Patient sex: F
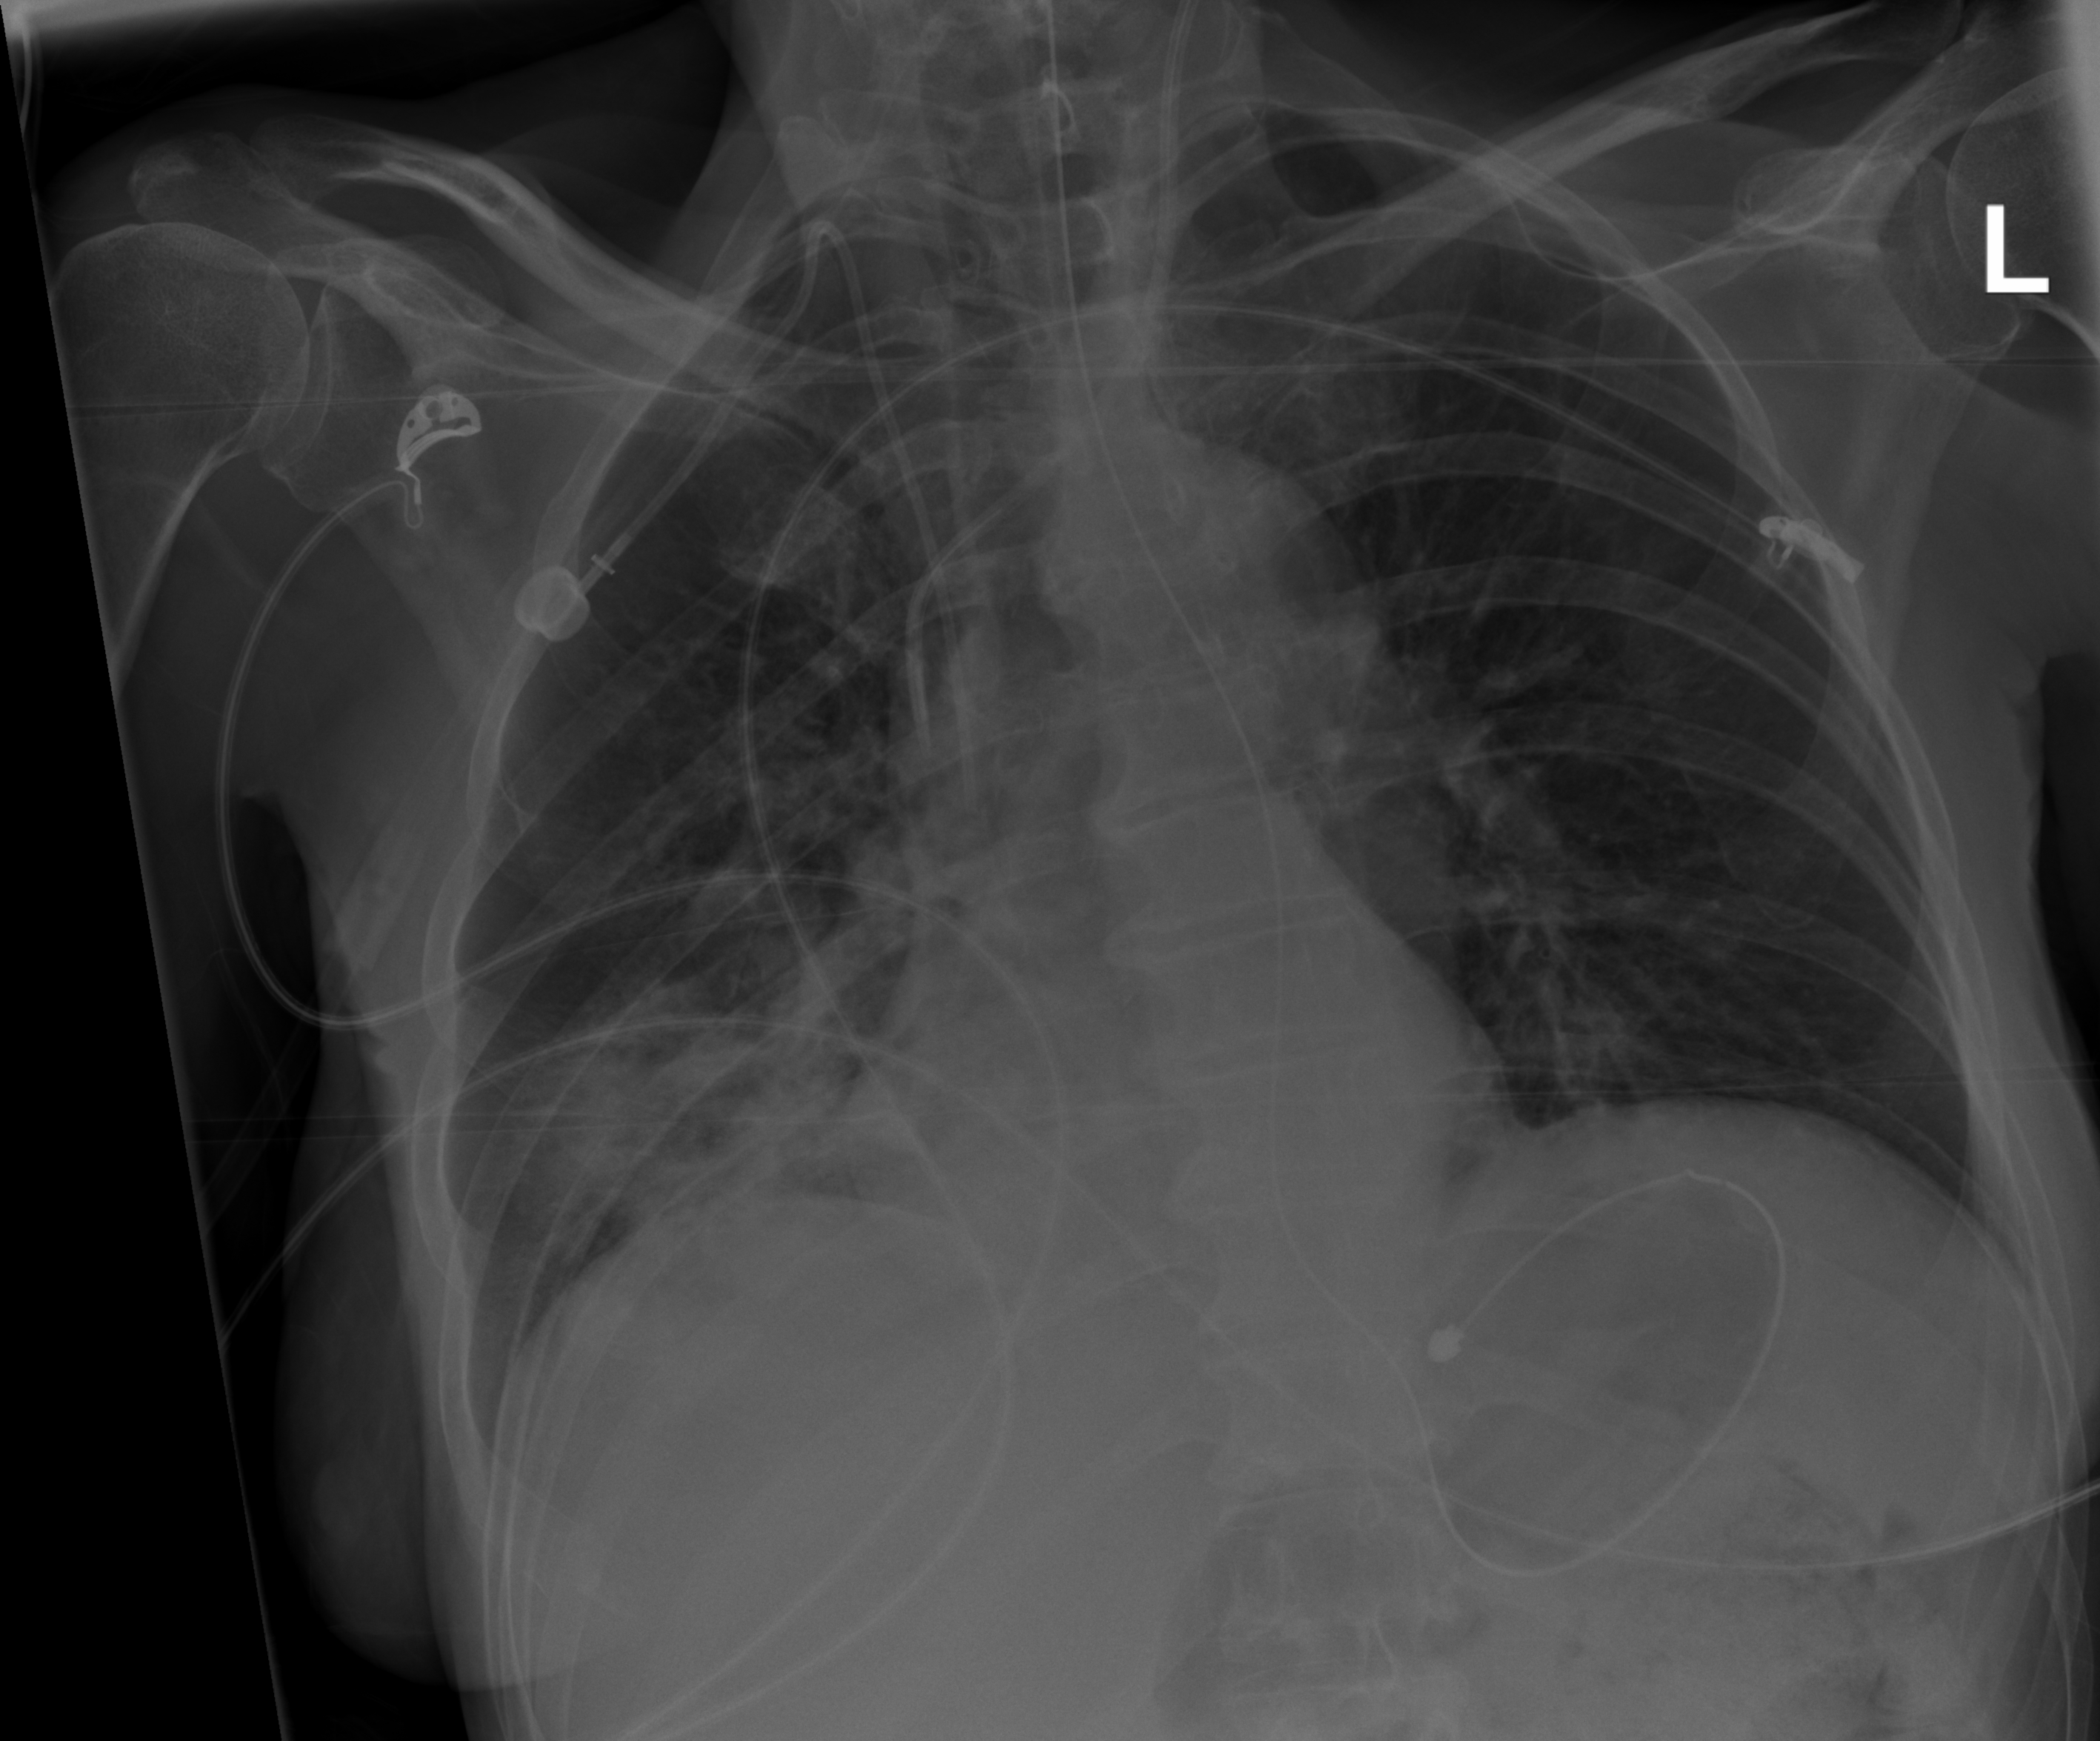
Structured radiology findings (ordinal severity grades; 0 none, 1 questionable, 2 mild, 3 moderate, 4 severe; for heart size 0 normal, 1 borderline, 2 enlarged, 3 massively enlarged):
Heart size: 0
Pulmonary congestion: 0
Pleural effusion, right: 0
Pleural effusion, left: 0
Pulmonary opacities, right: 3
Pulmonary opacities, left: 0
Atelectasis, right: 2
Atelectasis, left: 2